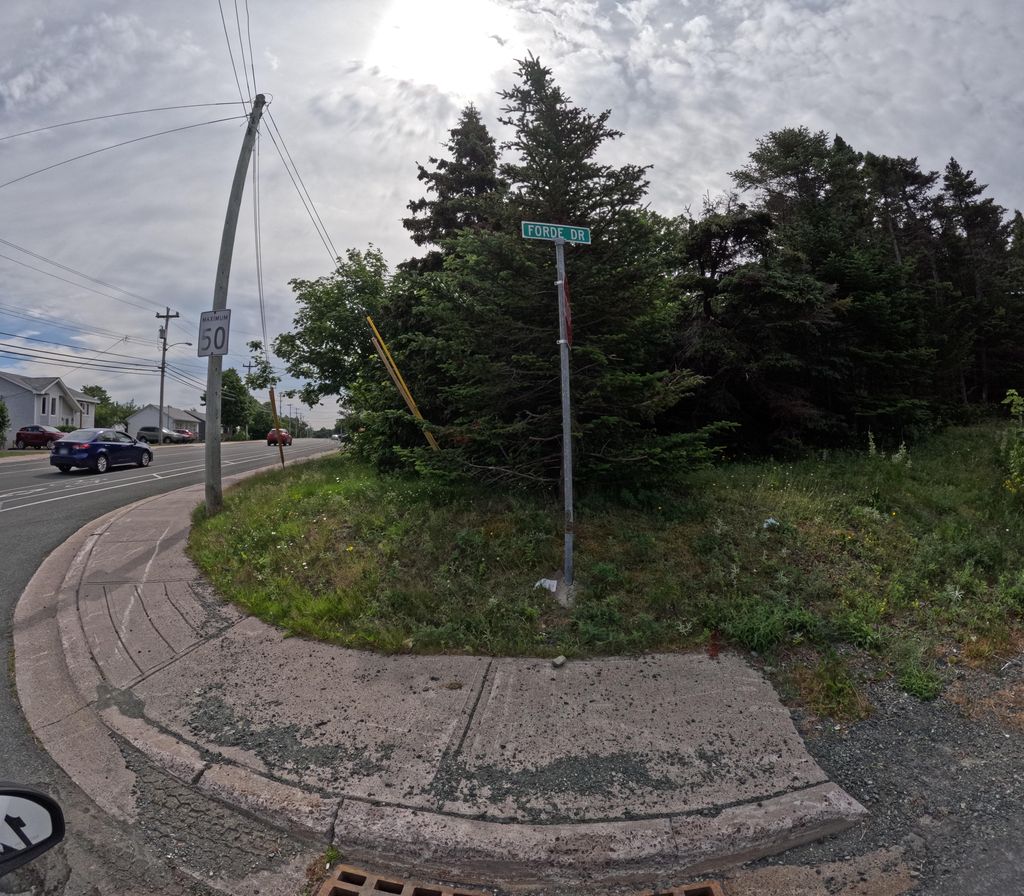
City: st_johns